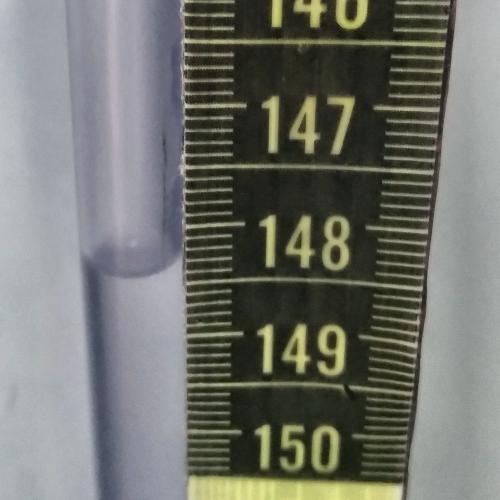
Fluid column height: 148.4 cm